Question: I am trying to post all my options in a select, so far I only post one value.
What should I add to post all options in my form?
This is the code I got so far
'''
$('.add_button').click(function () {
$('.valj_grupp_email option:selected').each(function () {
$("<option/>").
val($(this).val()).
text($(this).text()).
appendTo(".valda_grupper_email");
//-------------------Here I need help to select all my options in .valda_grupper_email_form-------------------------//
$.post(
'mail_visa_kunder.php',
$('.valda_grupper_email_form').serialize(),
function(data){
$("#testar3").html(data)
}
);
return false;
//--------------------------------------------//
});
});
'''
Example of form:
'''
<form class="valda_grupper_email_form" method="post">
<select>
<option value="1">test1</option>
<option value="2">test2</option>
<option value="3">test3</option>
</select>
</form>
'''
I should add that I need to have my html code as it is. Beacuse if I want to delete something from my select list.
Code for the remove:
'''
$('.delete_button').click(function () {
$('.valda_grupper_email option:selected').each(function () {
$(this).remove();
$.post(
'mail_visa_kunder.php',
$('.valda_grupper_email_form').serialize(),
function(data){
$("#testar3").html(data)
}
);
return false;
});
});
'''
A pic of my application for you to easier understand.

Edit:
'''
$('.add_button').click(function () {
var data = '';
$('#valda_grupper_email option').each(function(){
data += 'valda_grupper_email=' + $(this).val() + '&';
});
$.post(
'mail_visa_kunder.php',
data,
function(data){
$("#testar3").html(data)
}
);
return false;
});
});
'''
Edit2: It still only post one value, but now I do not need to select it. Close to a solution :)
'''
var emails = '';
$('.add_button').click(function () {
$('.valj_grupp_email option:selected').each(function () {
$("<option/>").
val($(this).val()).
text($(this).text()).
appendTo(".valda_grupper_email");
$('.valda_grupper_email option').each(function(){
emails += 'valda_grupper_email=' + $(this).val() + '&';
});
$.post(
'mail_visa_kunder.php',
emails,
function(data){
$("#testar3").html(data)
}
);
return false;
});
});
'''
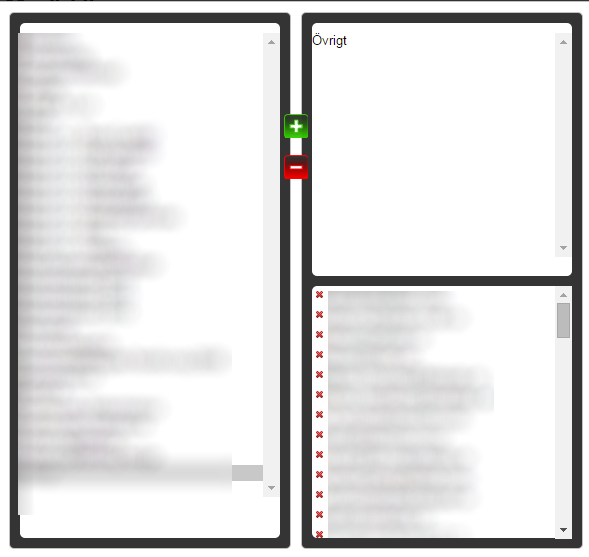
Answer: I think the easiest solution would be to add the 'selected' attribute to every select and set the 'multiple' attribute on their select:
'''
$("<option/>")
.val($(this).val())
.text($(this).text())
.attr('selected', true)
.appendTo("#valda_grupper_email");
'''
and
'''
<form class="valda_grupper_email_form" method="post">
<select id="valda_grupper_email" name="valda_grupper_email" multiple="multiple">
<option value="1">test1</option>
<option value="2">test2</option>
<option value="3">test3</option>
</select>
</form>
'''
In the code above I have changed the class 'valda_grupper_email' to an ID, since I assume the select is unique, and unique elements are best targeted using IDs.
If you would rather not change the markup but only the way the ajax call is made, you could do it like this:
'''
var emails = '';
$('#valda_grupper_email option').each(function(){
emails += 'valda_grupper_email[]=' + $(this).val() + '&';
});
$.post(
'mail_visa_kunder.php',
emails,
function(data){
$("#testar3").html(data)
}
);
'''